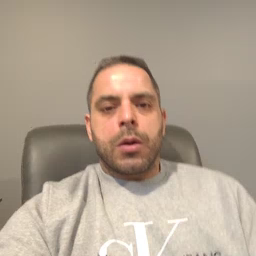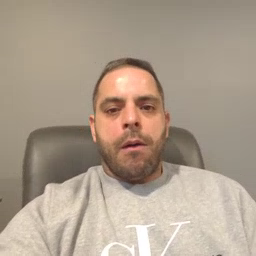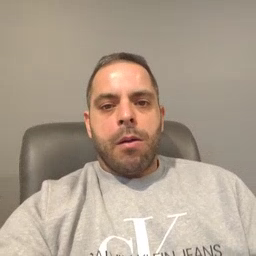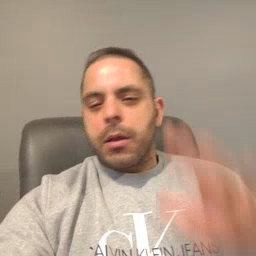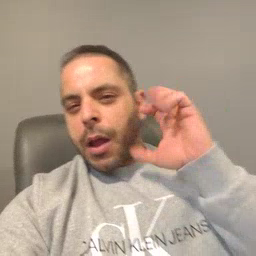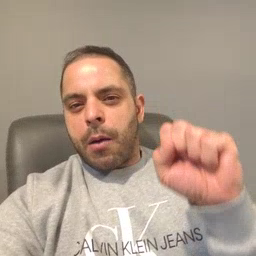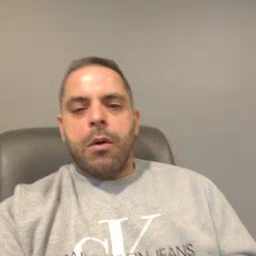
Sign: loud